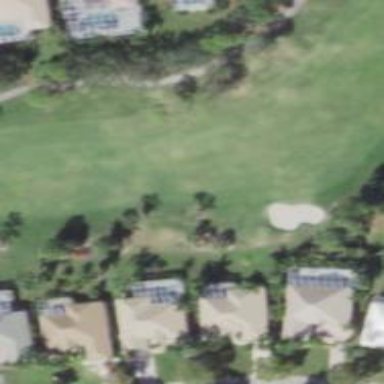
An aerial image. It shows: View of golf hole.